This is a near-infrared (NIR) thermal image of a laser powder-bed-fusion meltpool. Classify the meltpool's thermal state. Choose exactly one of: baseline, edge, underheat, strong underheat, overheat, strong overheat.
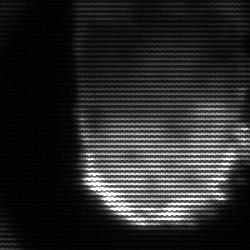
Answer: baseline